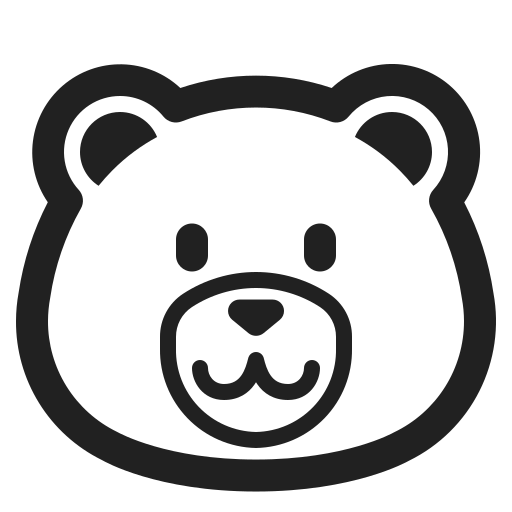
polar bear high contrast